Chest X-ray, AP view. Patient: 49 years old, sex M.
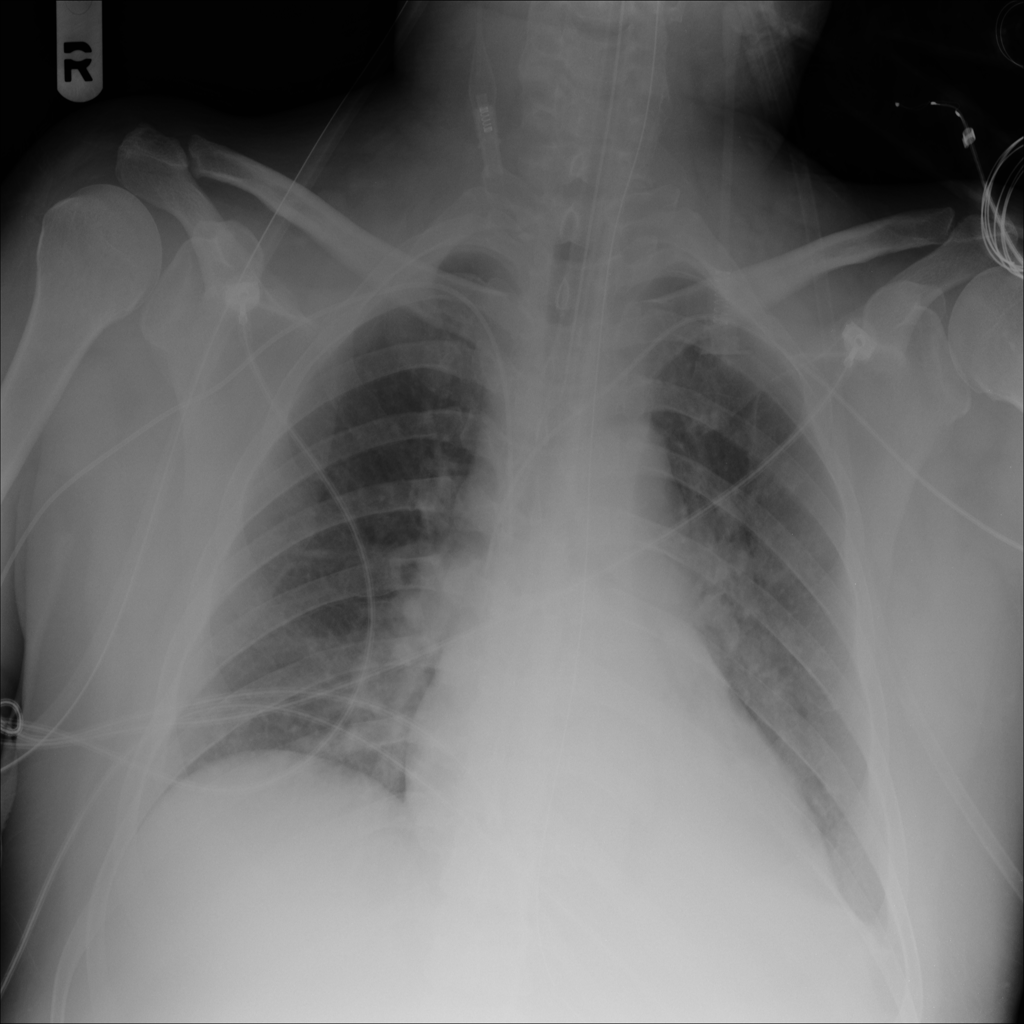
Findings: Infiltration